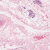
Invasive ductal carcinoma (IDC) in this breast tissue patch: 0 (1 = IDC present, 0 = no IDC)